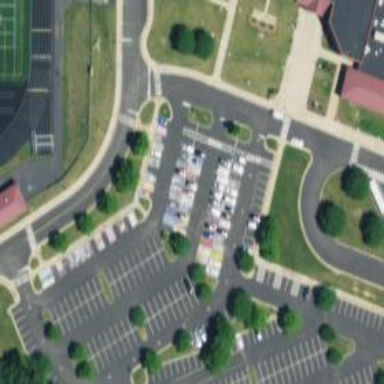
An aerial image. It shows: Parking space.